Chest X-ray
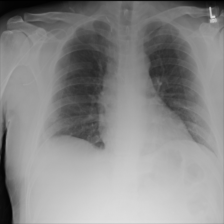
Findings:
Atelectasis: negative
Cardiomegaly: negative
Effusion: negative
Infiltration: negative
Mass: negative
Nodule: negative
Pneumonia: negative
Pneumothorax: negative
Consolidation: negative
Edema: negative
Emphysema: negative
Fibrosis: negative
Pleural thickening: negative
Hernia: negative